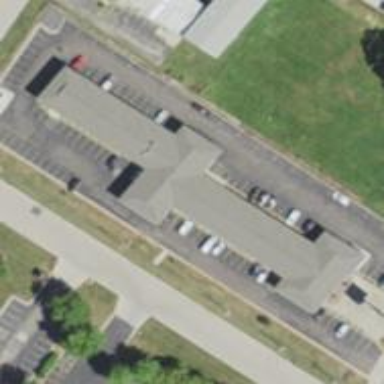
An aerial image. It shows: Motel building.